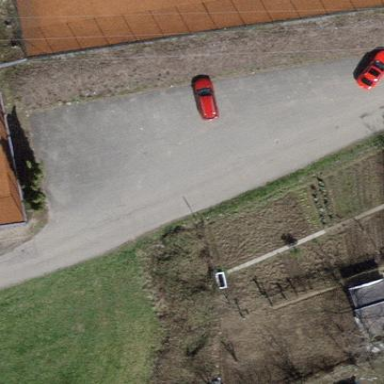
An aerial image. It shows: Street-side parking area.